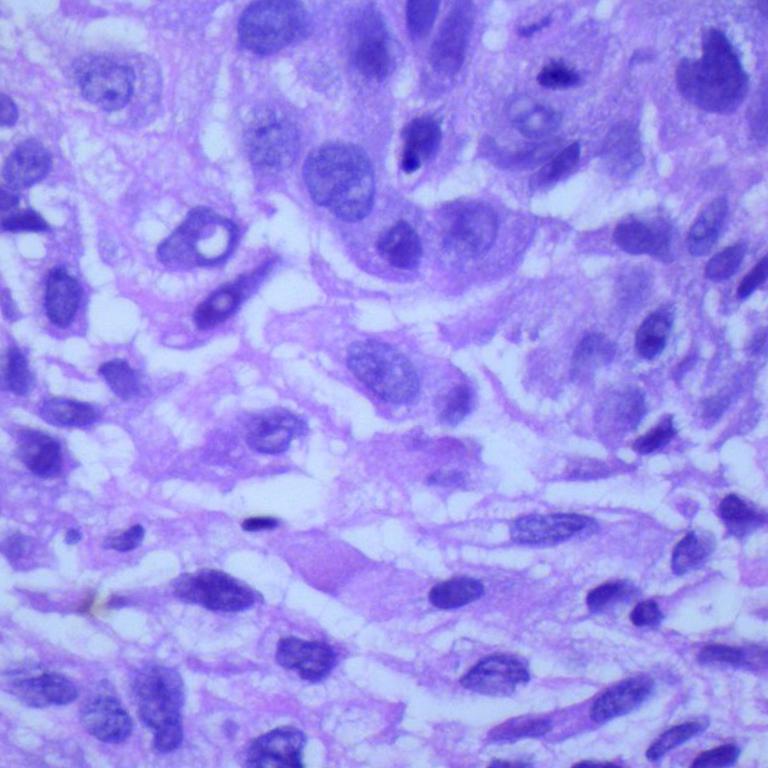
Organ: lung
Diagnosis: squamous carcinomas